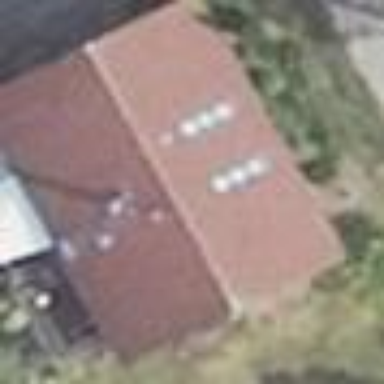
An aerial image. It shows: Simple and straightforward house.